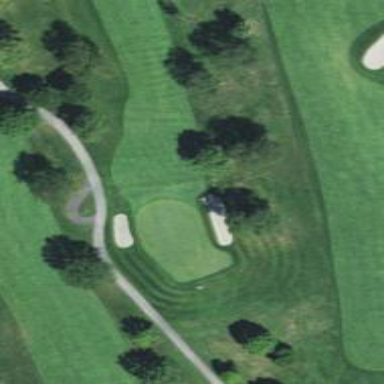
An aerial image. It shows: Golf hole.